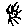
Label: sun